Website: home-depot
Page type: address-validator
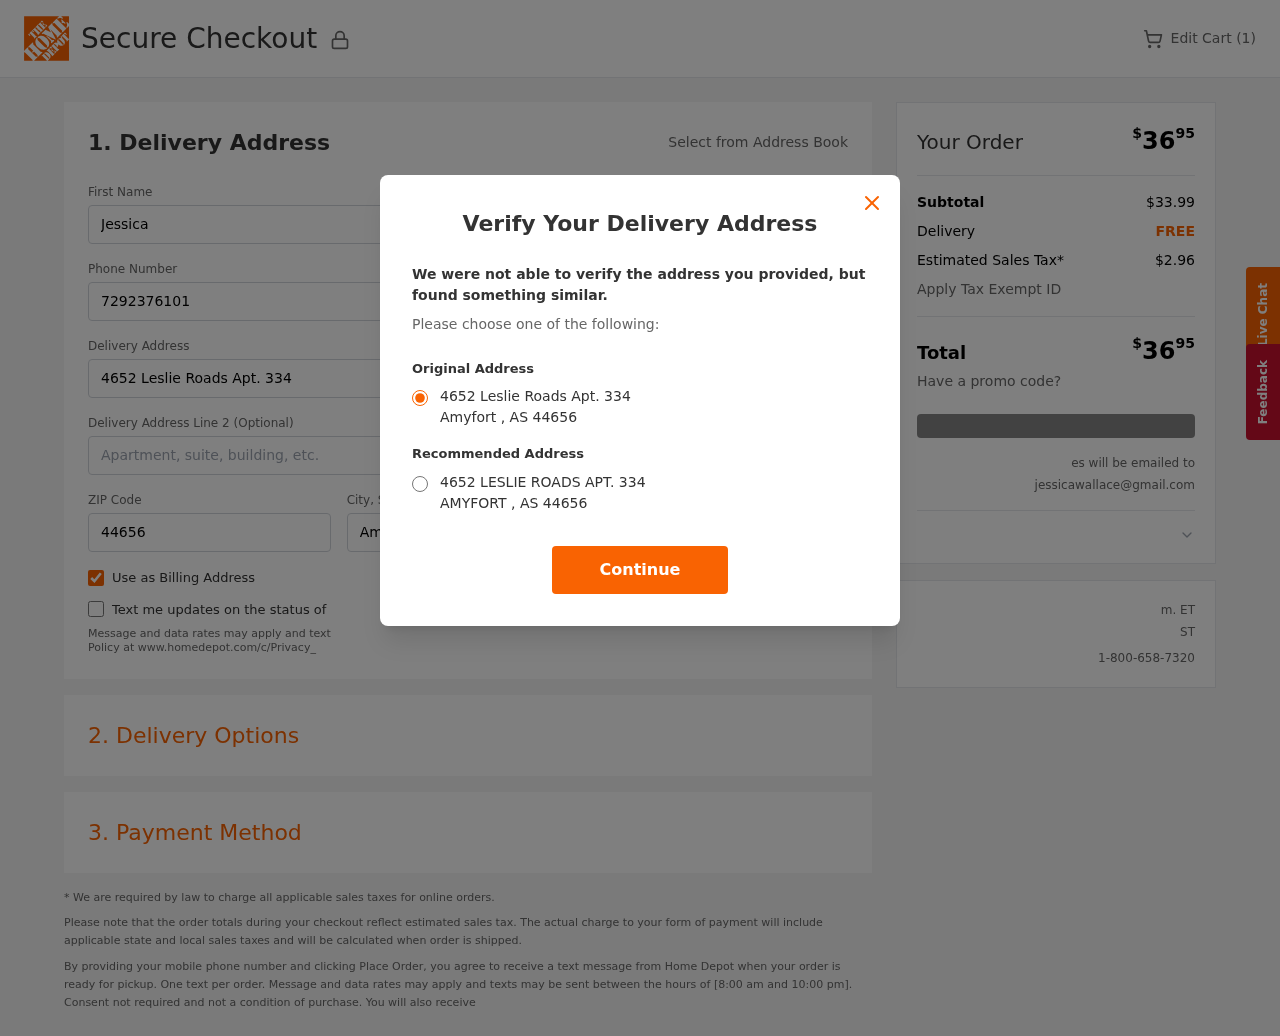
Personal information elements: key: PII_CITY
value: Amyfort
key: PII_EMAIL
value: jessicawallace@gmail.com
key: PII_POSTCODE
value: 44656
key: PII_STATE_ABBR
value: AS
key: PII_STREET
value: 4652 Leslie Roads Apt. 334
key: PII_FIRSTNAME
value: Jessica
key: PII_LASTNAME
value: Wallace
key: PII_PHONE
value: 7292376101
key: PII_CITY_STATE
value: Amyfort, AS
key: PII_STREET_ALT
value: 4652 LESLIE ROADS APT. 334
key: PII_CITY_ALT
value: AMYFORT
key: PII_STATE
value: AS
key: PII_POSTCODE_FULL
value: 44656
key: PII_POSTCODE_NUMERIC
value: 44656
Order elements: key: ORDER_NUM_ITEMS
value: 1
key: ORDER_TOTAL
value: $3695
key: ORDER_SUBTOTAL
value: $33.99
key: ORDER_SHIPPING_COST
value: FREE
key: ORDER_TAX
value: $2.96